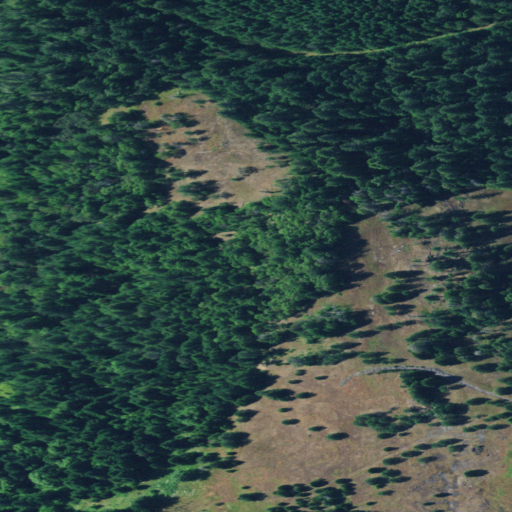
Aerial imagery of mountain in Oregon named Ace Williams Mountain containing evergreen forest, grassland, mixed forest, and shrub